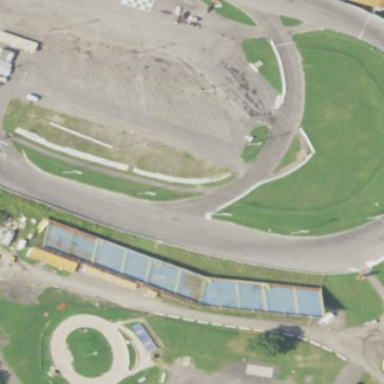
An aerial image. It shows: Motor sport raceway.